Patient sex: M
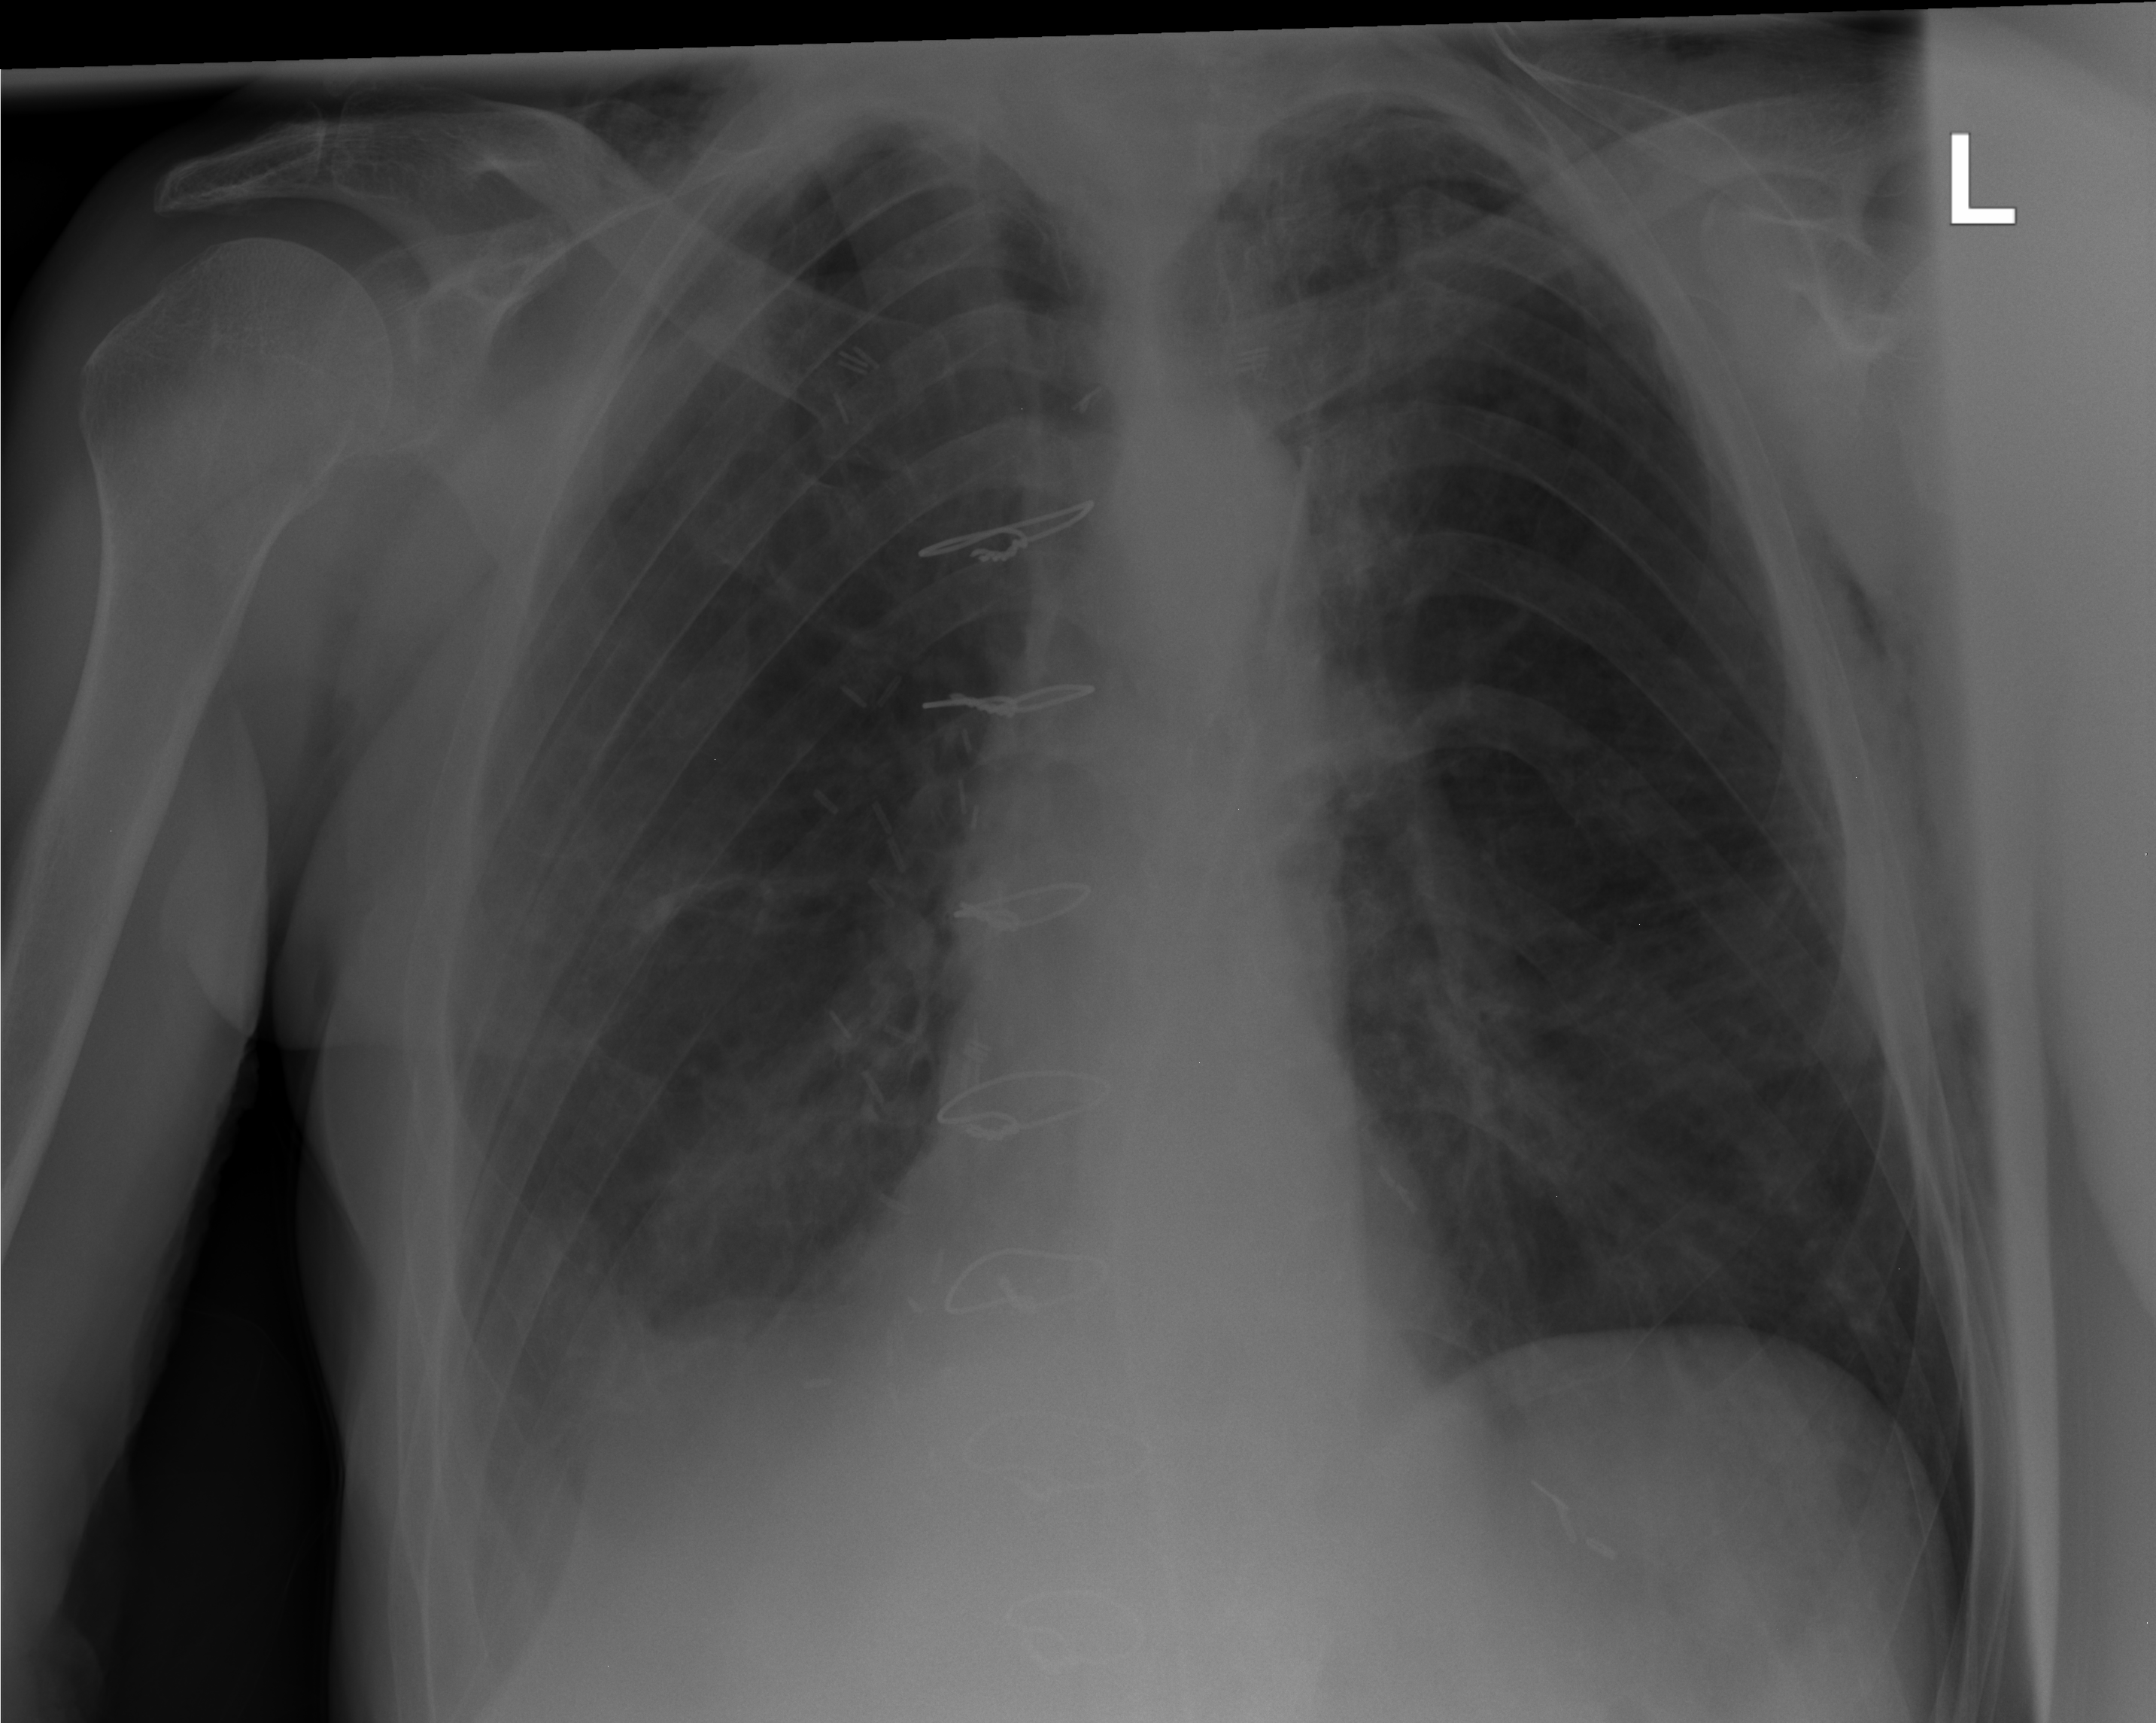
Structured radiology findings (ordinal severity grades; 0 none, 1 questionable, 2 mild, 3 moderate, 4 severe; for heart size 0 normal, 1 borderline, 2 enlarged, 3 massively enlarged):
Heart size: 0
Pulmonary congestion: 0
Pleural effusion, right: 0
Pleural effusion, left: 0
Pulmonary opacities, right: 0
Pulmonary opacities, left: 0
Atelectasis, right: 2
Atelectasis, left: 0